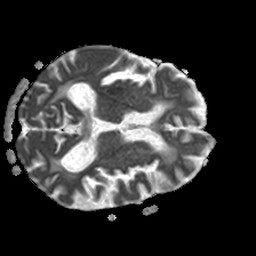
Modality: ADC
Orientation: axial
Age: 86
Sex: female
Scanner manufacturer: philips
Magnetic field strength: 1.5 T
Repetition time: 2.975 s
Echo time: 0.06769 s